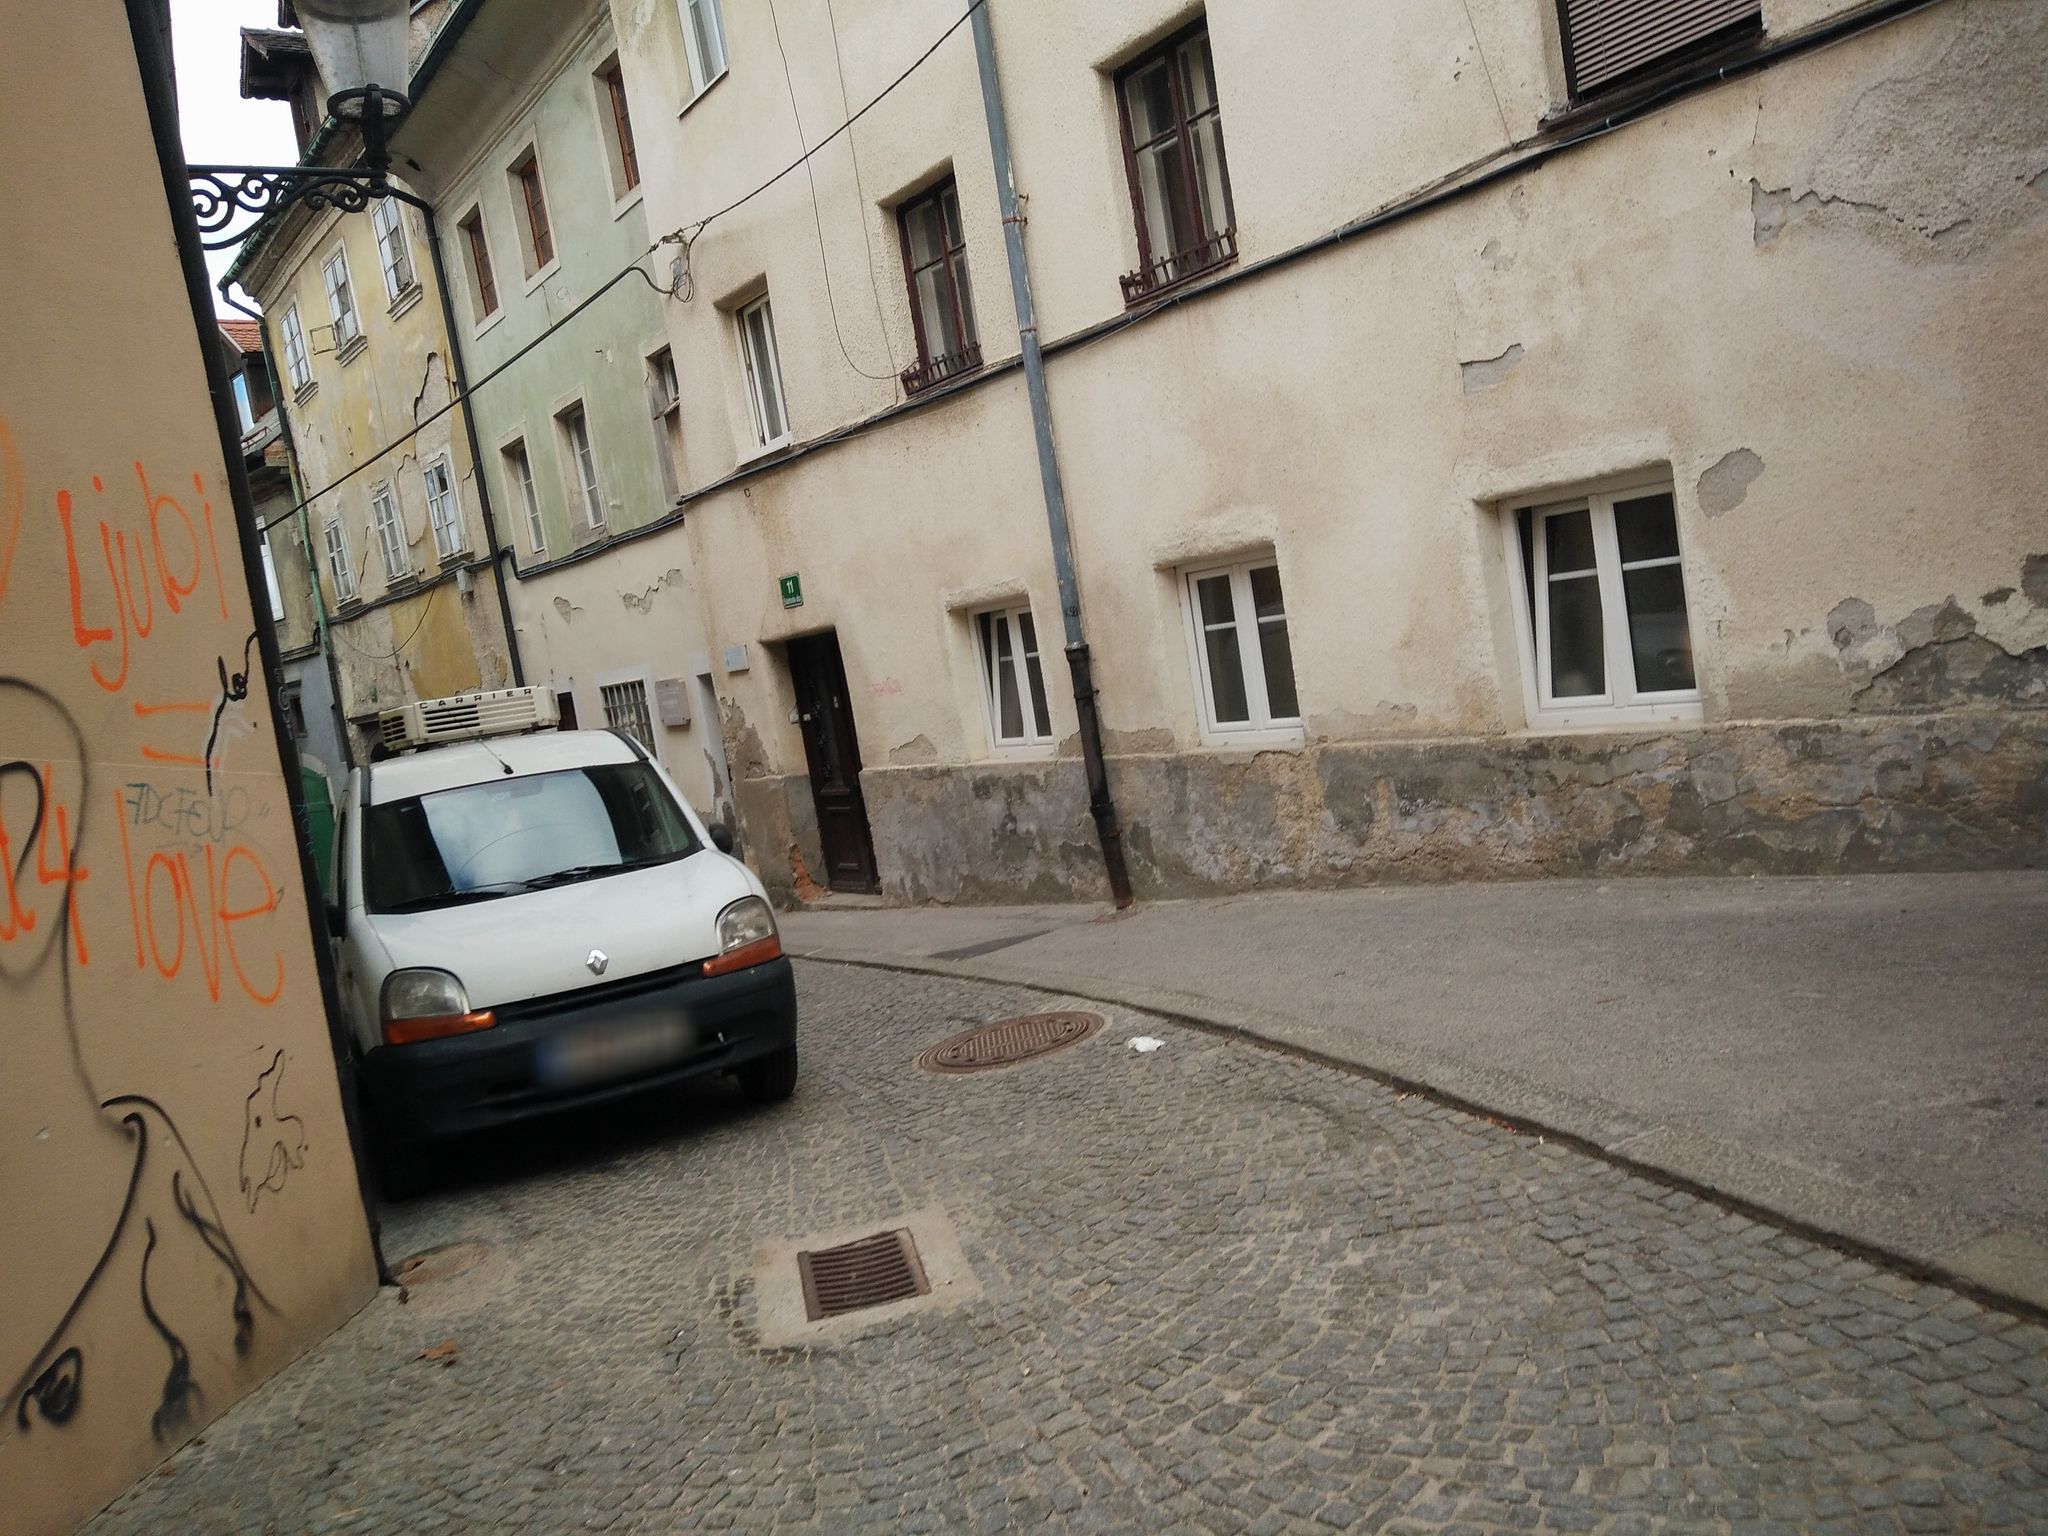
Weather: clear
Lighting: day
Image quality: good
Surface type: walking surface
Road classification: service, footway
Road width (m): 1.5
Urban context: urban centre
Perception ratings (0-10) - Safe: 2.79, Lively: 5.16, Beautiful: 2.1, Boring: 4.71, Depressing: 6.34, Wealthy: 4.68